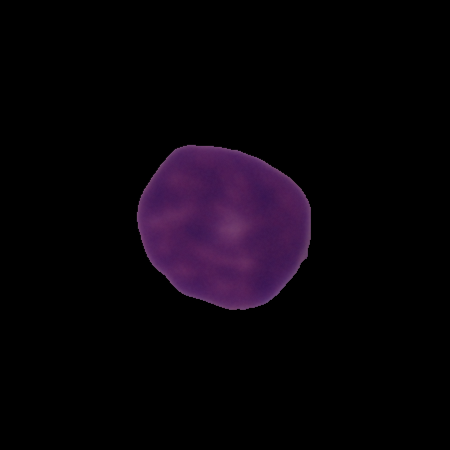
Label: healthy